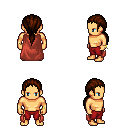
a pixel art fantasy rpg character, male body template, human, tanned skin, maroon cape, red pants, brown ponytail hairstyle, bracelets, four views (front, back, left, right), 2x2 character sprite sheet, small pixel art, hard edges, no anti-aliasing